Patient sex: M
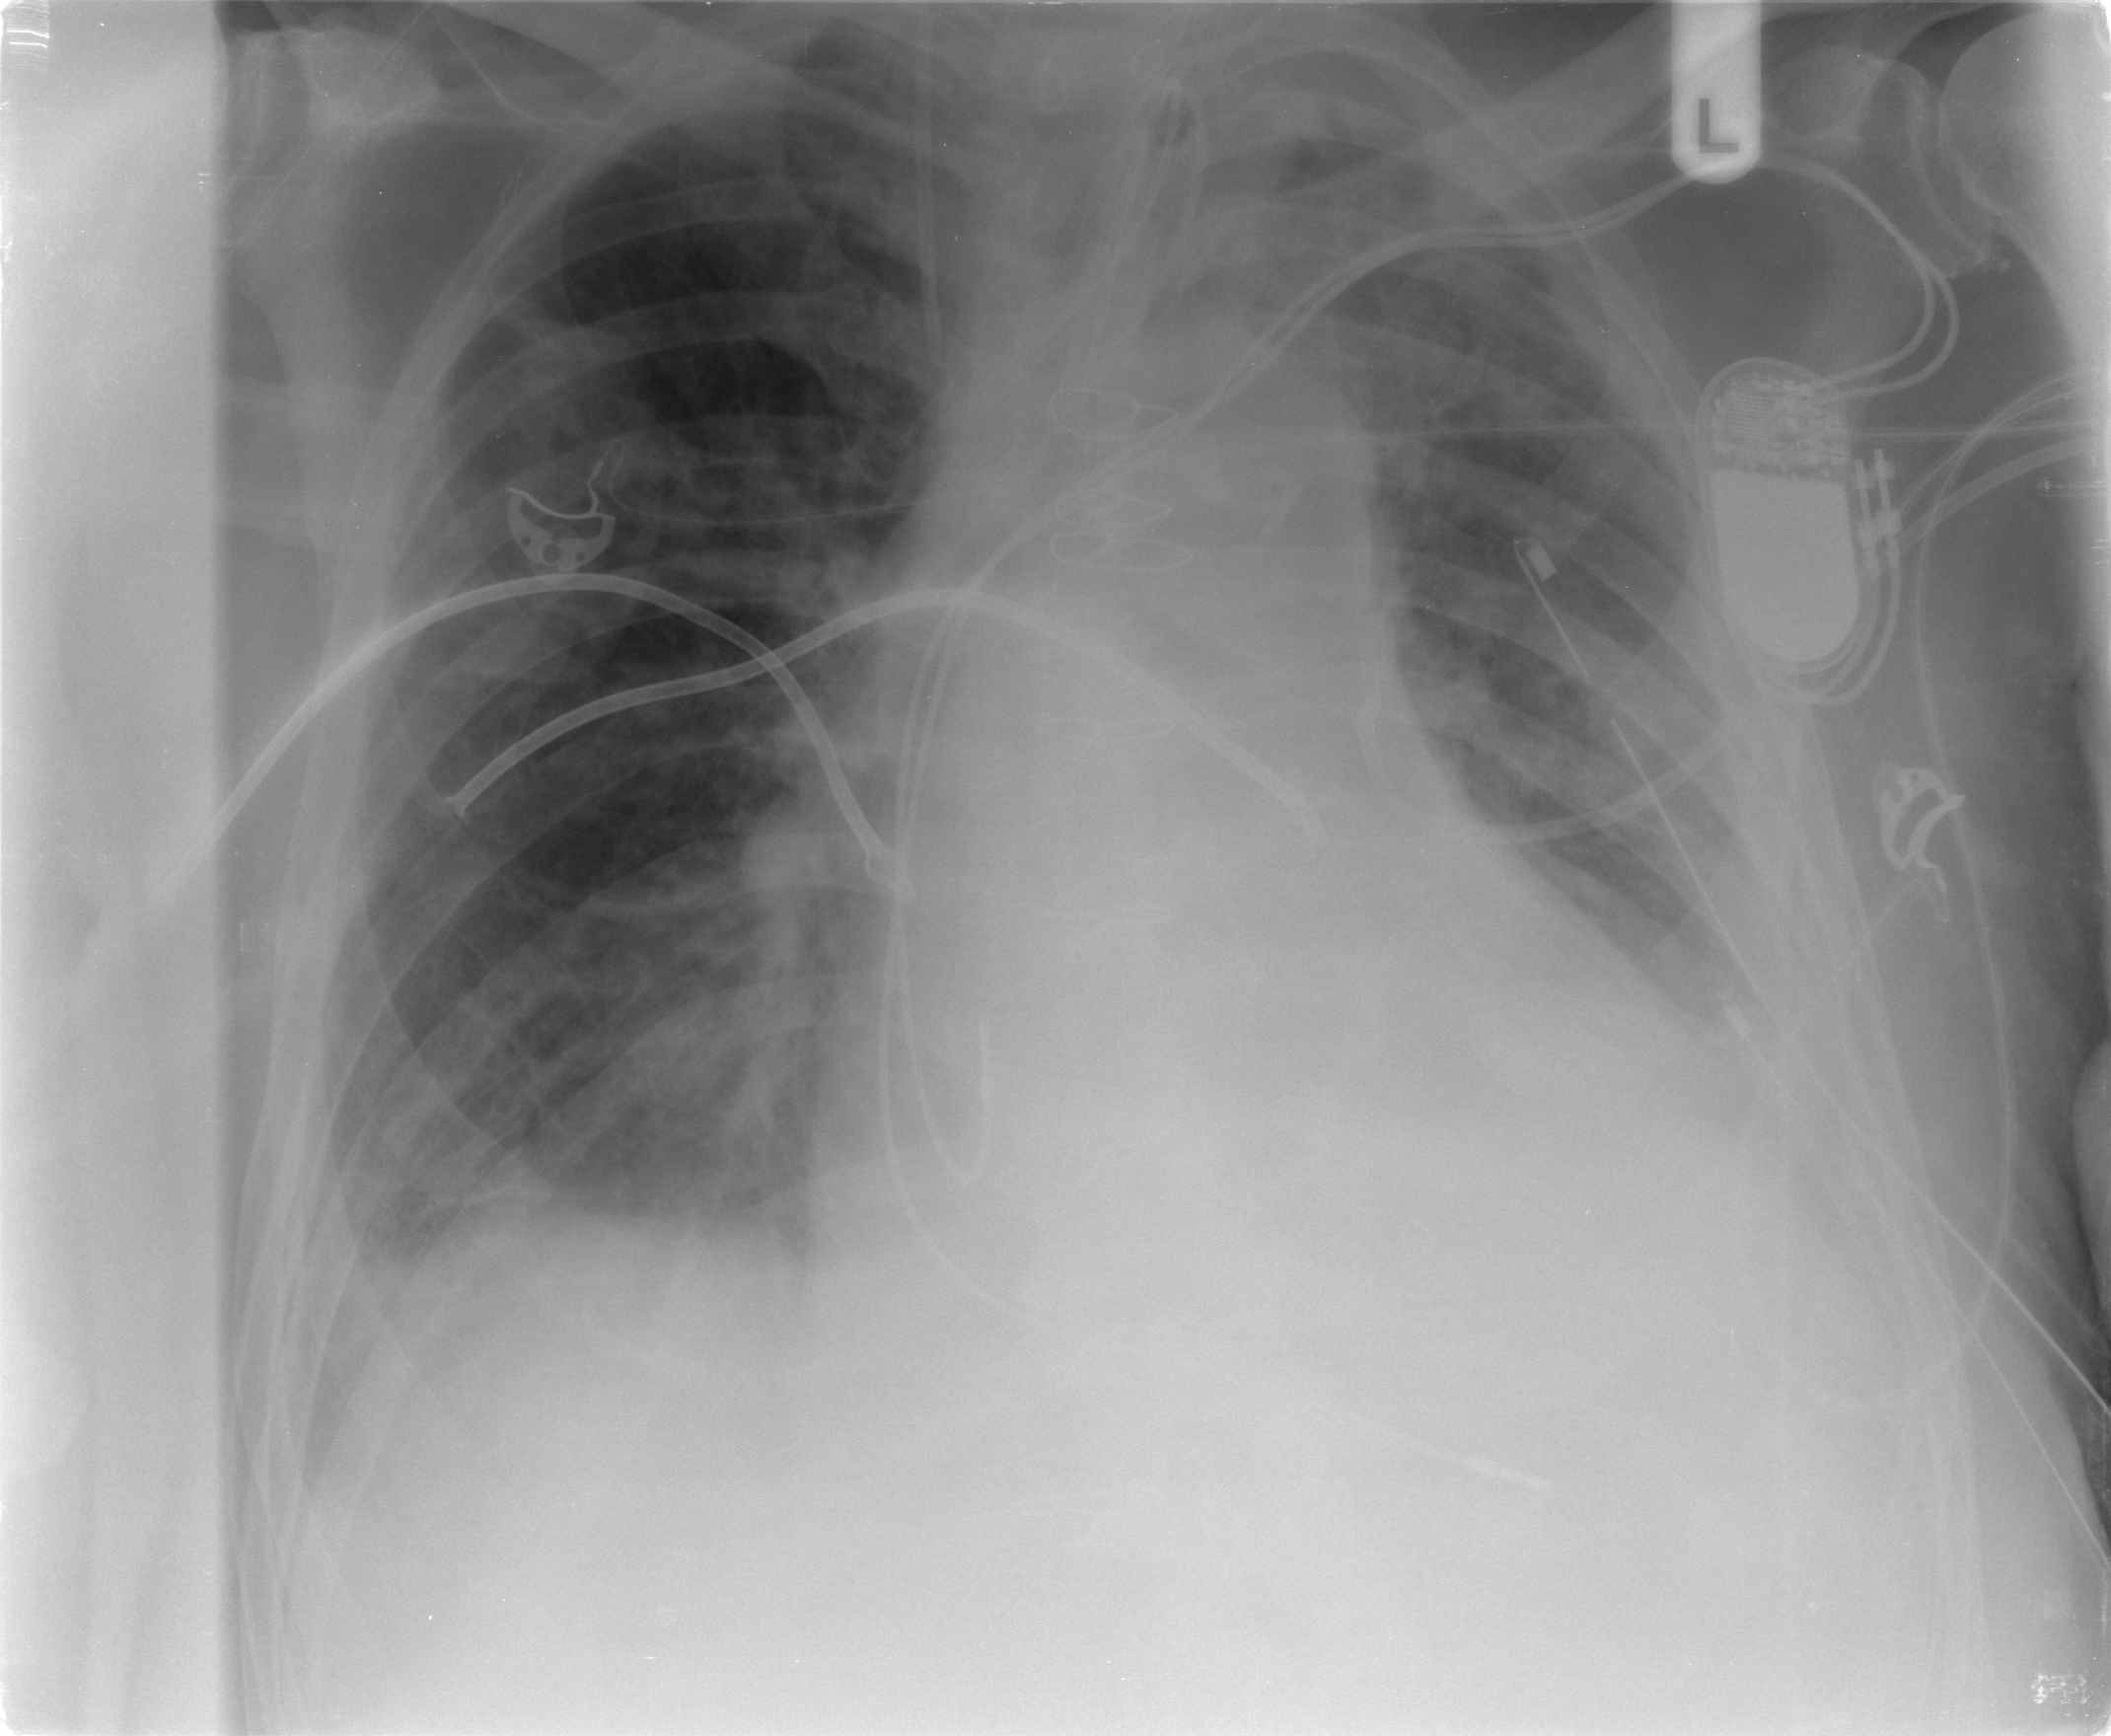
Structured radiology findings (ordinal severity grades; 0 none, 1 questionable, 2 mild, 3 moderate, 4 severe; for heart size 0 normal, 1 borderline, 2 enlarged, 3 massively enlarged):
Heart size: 2
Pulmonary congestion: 2
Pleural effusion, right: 1
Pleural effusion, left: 2
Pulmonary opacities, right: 0
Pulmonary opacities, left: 0
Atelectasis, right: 2
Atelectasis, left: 2